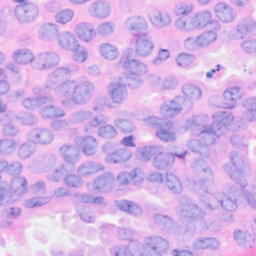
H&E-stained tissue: Breast